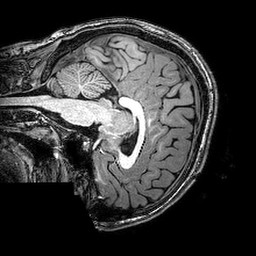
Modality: T1w
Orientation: sagittal
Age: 22
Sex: male
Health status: healthy
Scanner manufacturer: philips
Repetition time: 0.008165 s
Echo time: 0.00374 s